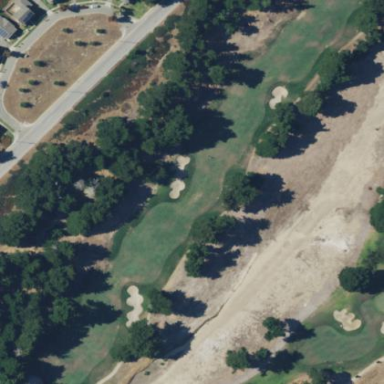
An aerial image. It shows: Golf fairway in the image.